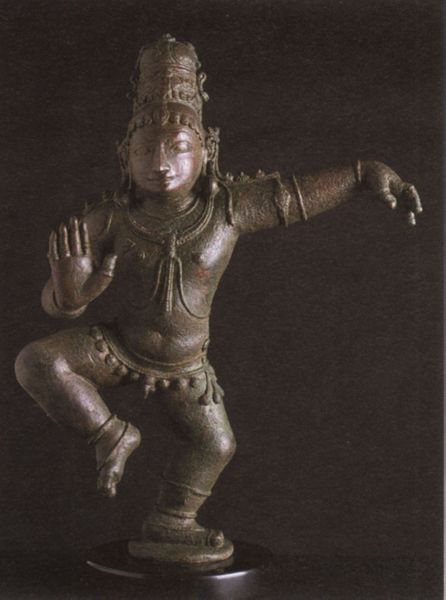
Titel: Tanzender Krishna
Institution: Santa Barbara, Santa Barbara Museum of Art
Schlagwörter: fuß, hand, mann, nackt, braun, brust, holz, hut, schmuck, tanz, kappe, augen, hände, gold, tänzerin, skulptur, statue, bein, füße, kette, bronze, plastik, brustwarzen, geschlossen, soldat, helm, sschwarz, tempel, gottheit, indien, tänzer, schmucklos, buddhismus, hinduismus, indisch, lkette